八年级 · 计数
甲、乙两校参加区教育局举办的学生英语口语竞赛,两校参赛人数相等.比赛结束后,发现学生成绩分别为7分、8分、9分、10分（满分为10分）.依据统计数据绘制了如下尚不完整的统计图表.甲校成绩统计表|分数|7分|8分|9分|10分||:---:|:---:|:---:|:---:|:---:||人数|11|0|$/$|8|(1)在图1中,“7分”所在扇形的圆心角等于$144^{circ}$(2)在图2中,“8分”的人数是3人;（3）经计算,乙校的平均分是8.3分,中位数是8分,请写出甲校的平均分、中位数;并从平均分和中位数的角度分析哪个学校成绩较好.乙校成绩扇形统计图图1乙校成绩条形统计图图2
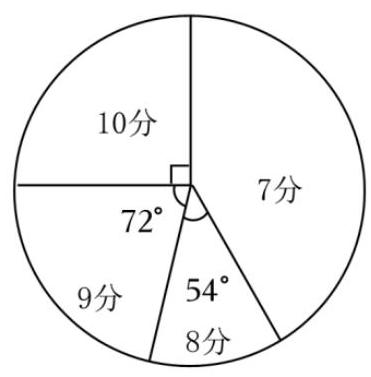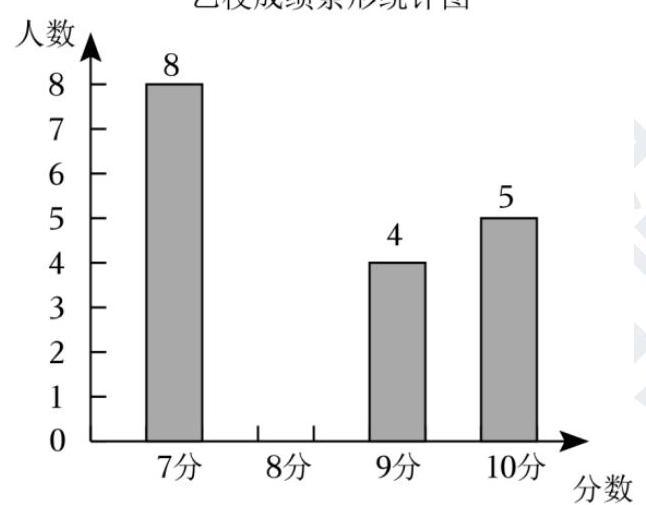
答案: （1）根据扇形图中圆形角的度数可以直接求出,“7分”所在扇形的圆心角;(2)根据已知10分的有5人,所占扇形圆心角为$90^{circ}$,可以求出总人数,即可得出8分的人数;（3）根据把分数从小到大排列,利用中位数的定义解答,根据平均数求法得出甲的平均数.【解析】解:(1)根据扇形图中圆形角的度数可以直接求出,“7分”所在扇形的圆心角为:$360^{circ}-90^{circ}-72^{circ}-54^{circ}=144^{circ}$,故答案为:$144^{circ}$;(2)根据已知10分的有5人,所占扇形圆心角为$90^{circ}$,可以求出总人数为:$5divfrac{90}{360}=20$(人)即可得出8分的人数为:$20-8-4-5=3$(人),故答案为:3;(3)甲校9分的人数是:$20-11-8=1$(人),甲校的平均分为$=frac{1}{20}(7times11+8times0+9times1+10times8)=8.3$分,分数从低到高,第10人与第11人的成绩都是7分,$therefore$中位数$=frac{1}{2}(7+7)=7$(分),由于两校平均分相等,乙校成绩的中位数大于甲校的中位数,所以从平均分和中位数角度上判断,乙校的成绩较好.【点睛】本题主要考查了条形统计图和扇形统计图的综合运用,以及平均数与中位数等知识,掌握条形统计图能清楚地表示出每个项目的数据，扇形统计图直接反映部分占总体的百分比大小是关键.